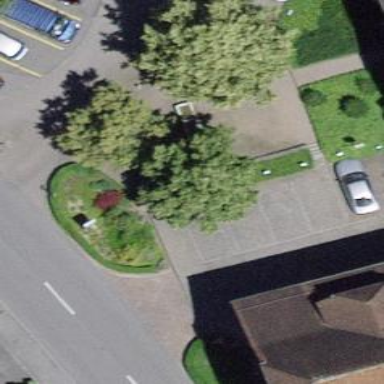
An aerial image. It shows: Street-side parking area.